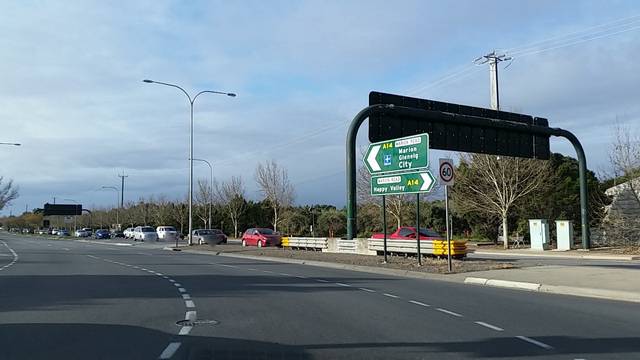
Region: Australia
Coordinates: -35.023, 138.559